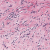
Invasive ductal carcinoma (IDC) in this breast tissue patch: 0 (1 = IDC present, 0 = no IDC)